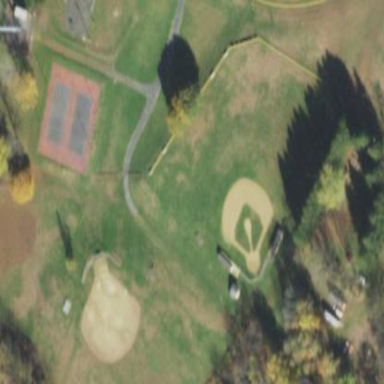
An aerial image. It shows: Baseball pitch for leisure land.